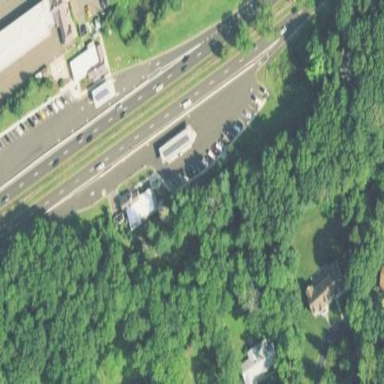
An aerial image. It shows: Rest area on the road.